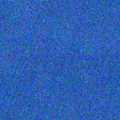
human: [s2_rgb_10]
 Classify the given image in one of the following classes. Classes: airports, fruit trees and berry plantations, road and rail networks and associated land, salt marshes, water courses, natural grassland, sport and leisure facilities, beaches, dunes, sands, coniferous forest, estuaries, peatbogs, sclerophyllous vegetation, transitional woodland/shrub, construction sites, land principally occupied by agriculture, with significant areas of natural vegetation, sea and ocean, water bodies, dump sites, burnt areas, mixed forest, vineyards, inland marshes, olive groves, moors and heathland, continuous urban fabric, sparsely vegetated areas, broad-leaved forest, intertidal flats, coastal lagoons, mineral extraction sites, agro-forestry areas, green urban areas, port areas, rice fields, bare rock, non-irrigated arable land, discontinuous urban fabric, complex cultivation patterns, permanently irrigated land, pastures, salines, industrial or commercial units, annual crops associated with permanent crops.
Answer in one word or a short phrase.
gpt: sea and ocean